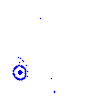
Particle: kaon